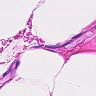
Metastatic tissue present: no